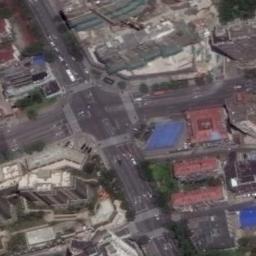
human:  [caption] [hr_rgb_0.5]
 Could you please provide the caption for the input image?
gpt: There are many moving and waiting vehicles on the road at the intersection, And there are many neatly arranged tall buildings and some trees around the intersection .

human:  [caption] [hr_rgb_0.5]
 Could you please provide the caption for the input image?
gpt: An intersection with normal traffic located in a block with lots of buildings of different height and sizes .

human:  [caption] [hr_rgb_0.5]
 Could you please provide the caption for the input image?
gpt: There are many different shapes of buildings beside the intersection .

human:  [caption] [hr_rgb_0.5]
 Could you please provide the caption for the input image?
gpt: There's a stop at the intersection .

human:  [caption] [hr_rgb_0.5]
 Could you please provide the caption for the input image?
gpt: There are many buildings around the intersection .